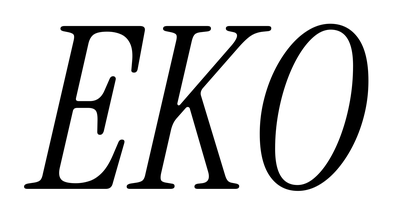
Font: InstrumentSerif-Italic